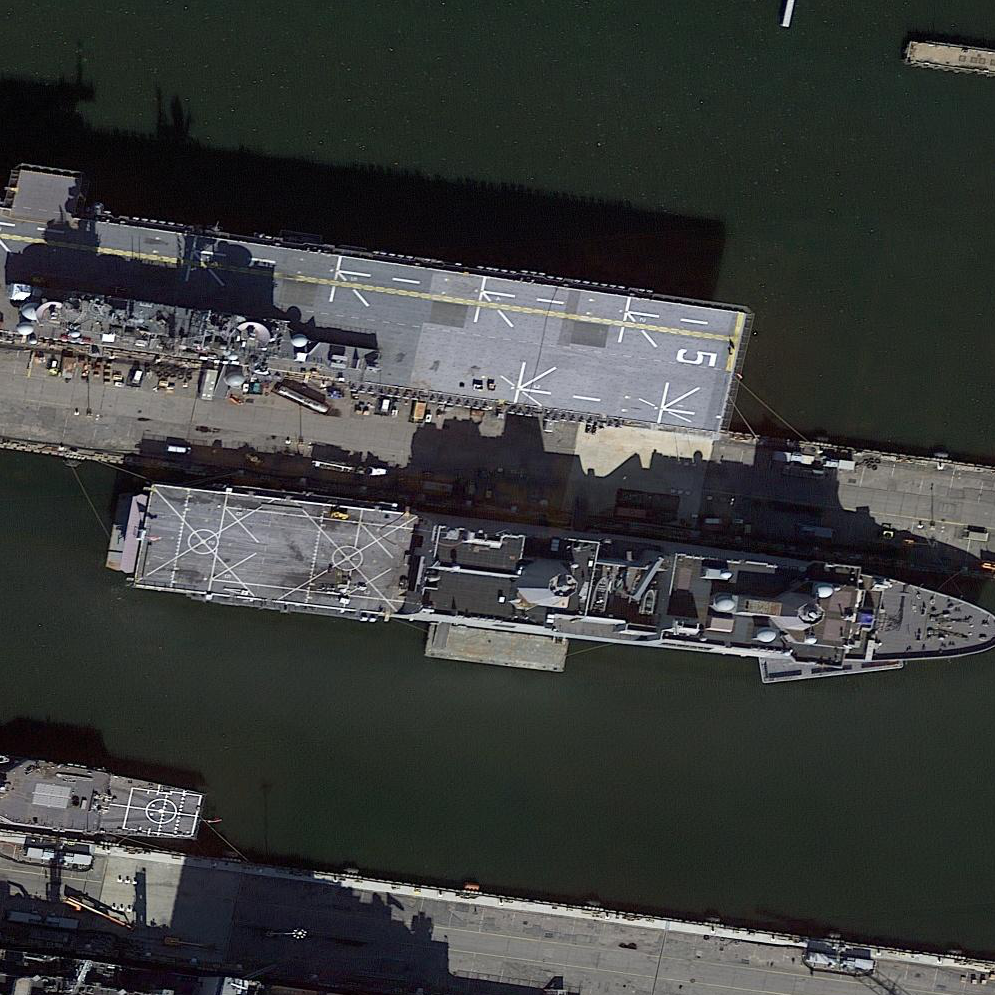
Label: San_Antonio-class_transport_dock